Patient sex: F
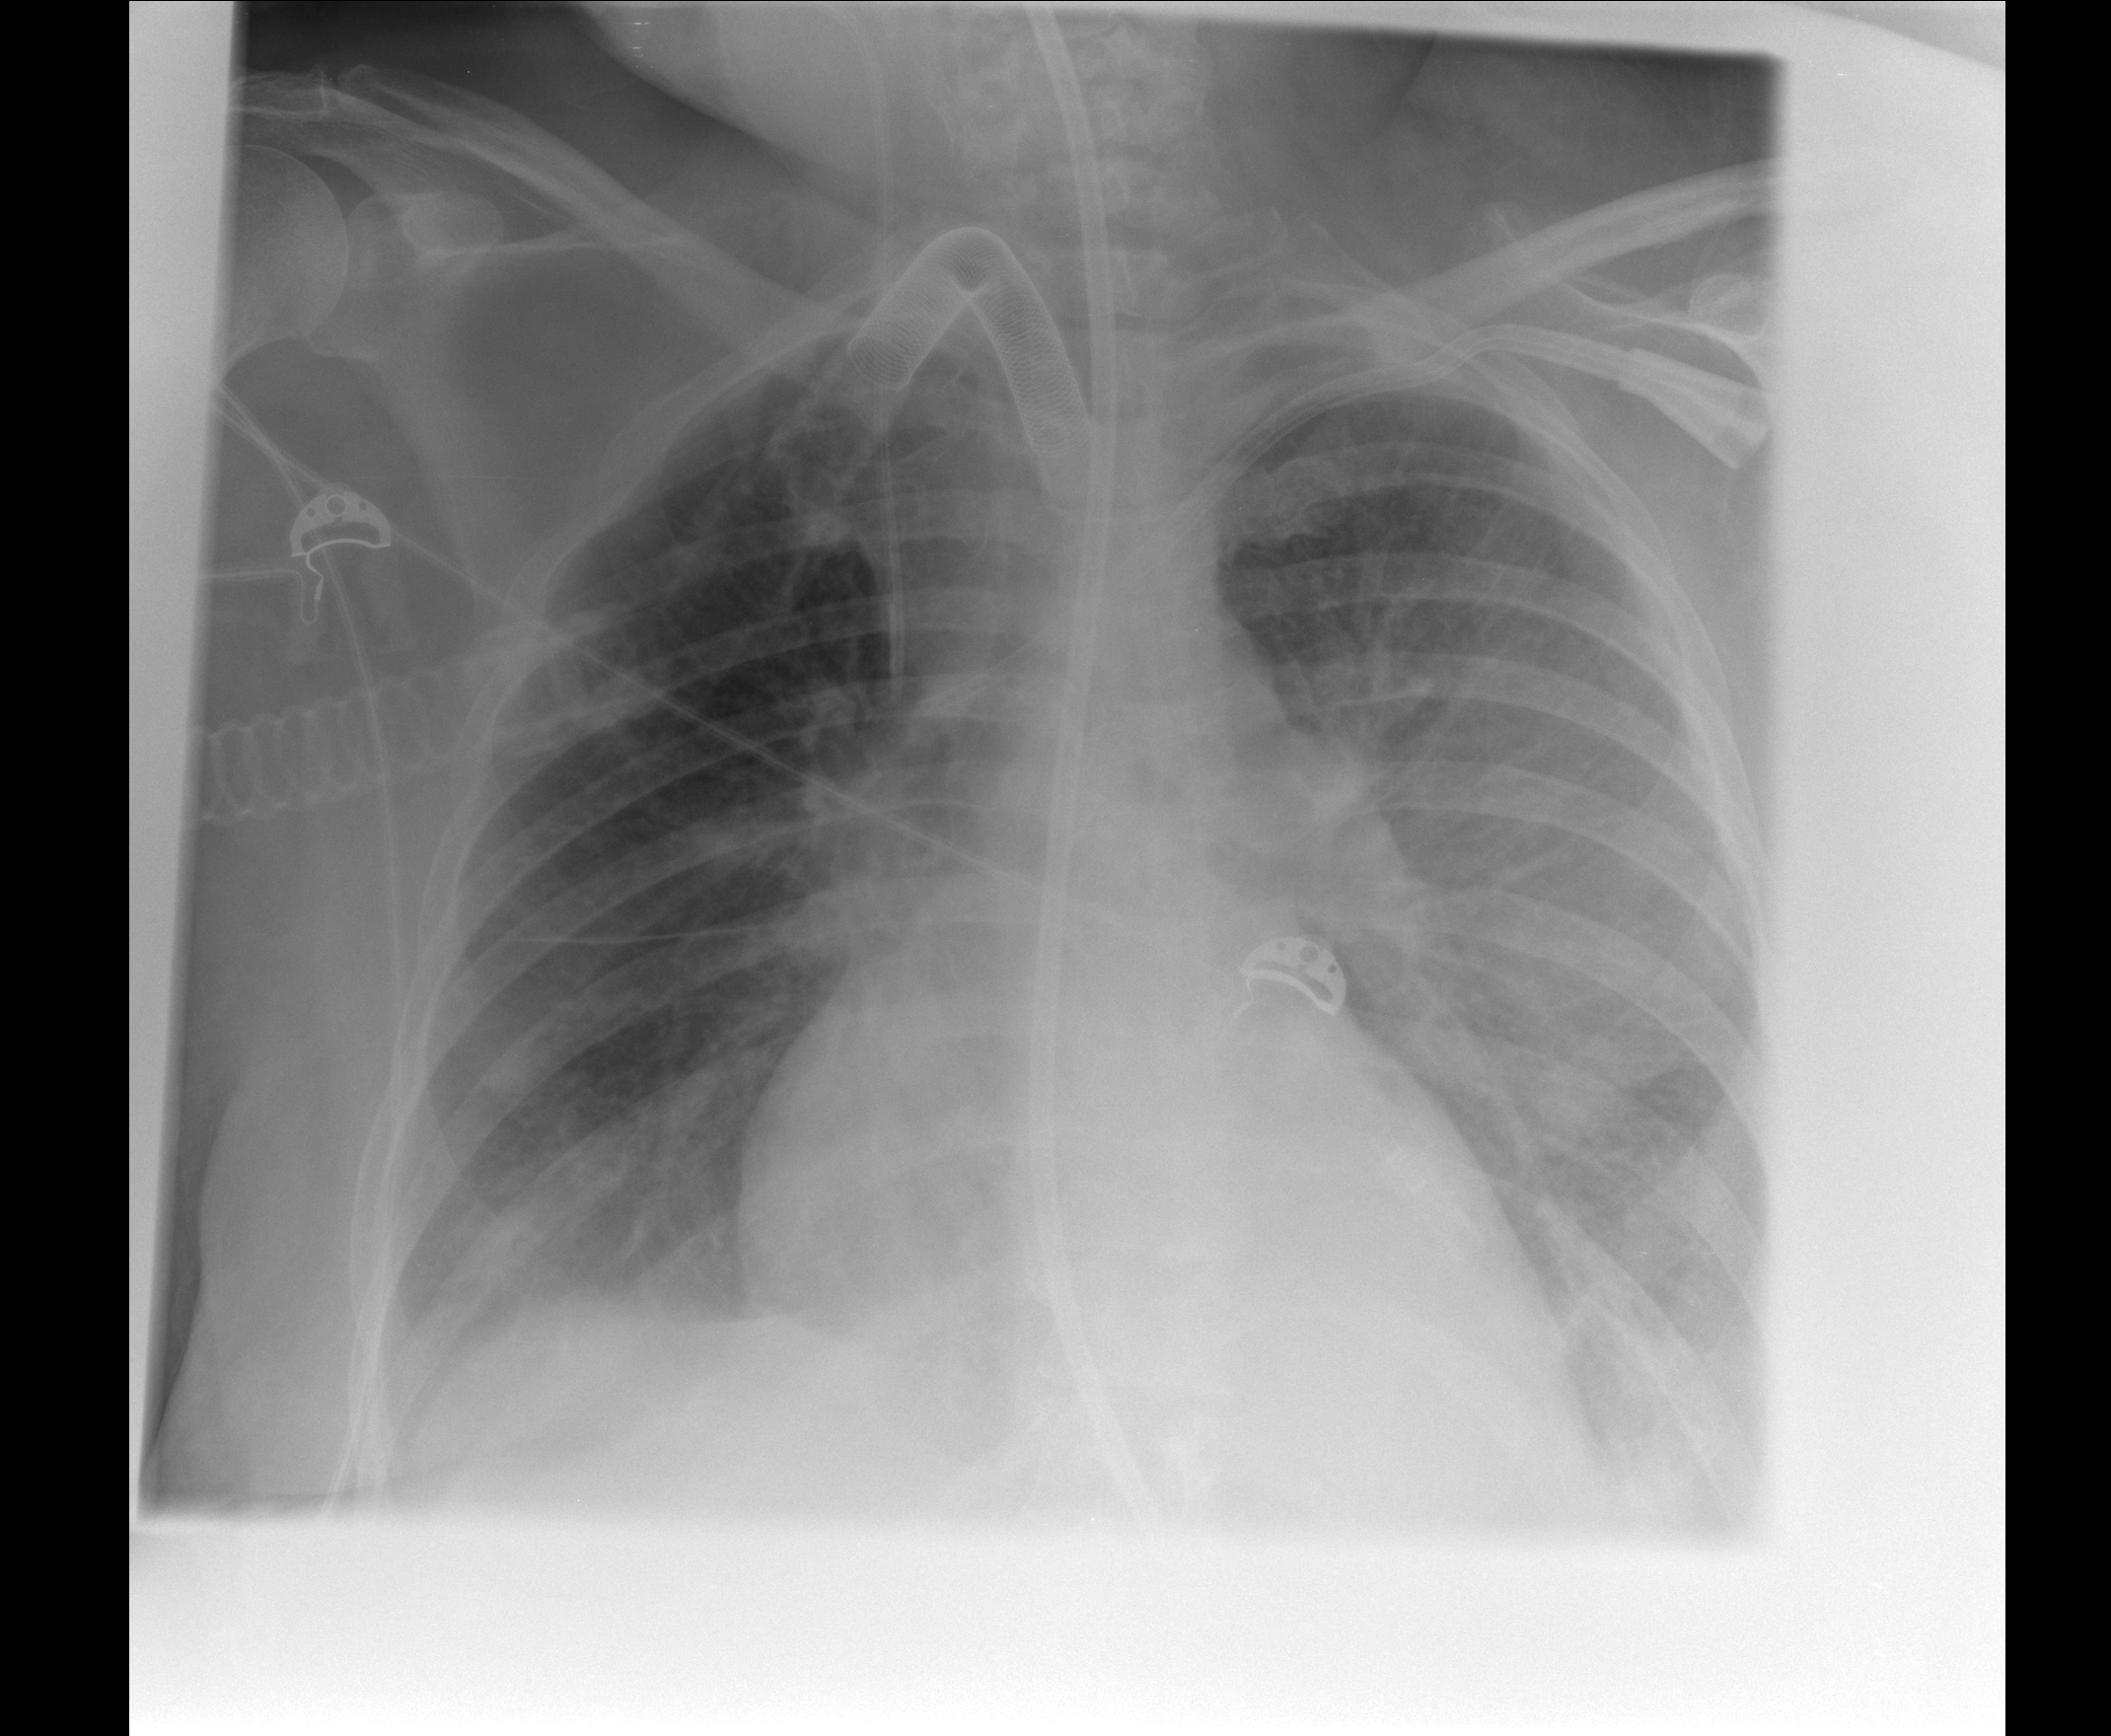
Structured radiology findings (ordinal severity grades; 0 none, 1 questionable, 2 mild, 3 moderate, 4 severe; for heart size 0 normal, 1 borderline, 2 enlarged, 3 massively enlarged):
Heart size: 0
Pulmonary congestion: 2
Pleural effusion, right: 2
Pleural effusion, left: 2
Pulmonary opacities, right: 0
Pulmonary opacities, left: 0
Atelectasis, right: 2
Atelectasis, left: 2